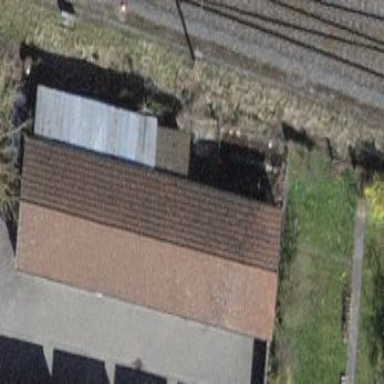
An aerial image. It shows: Garage building.